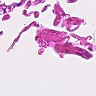
Metastatic tissue present: no